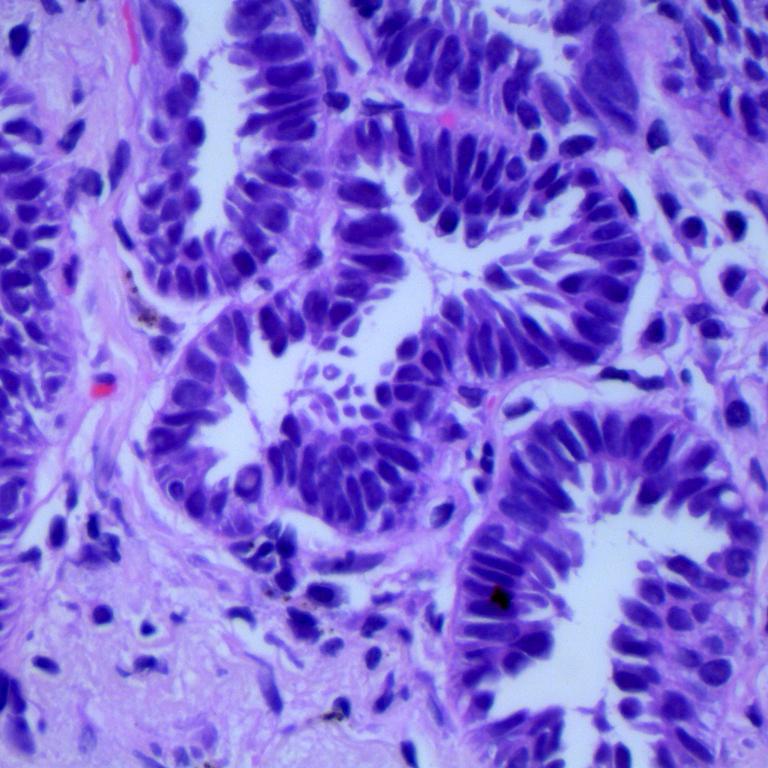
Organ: lung
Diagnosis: adenocarcinomas